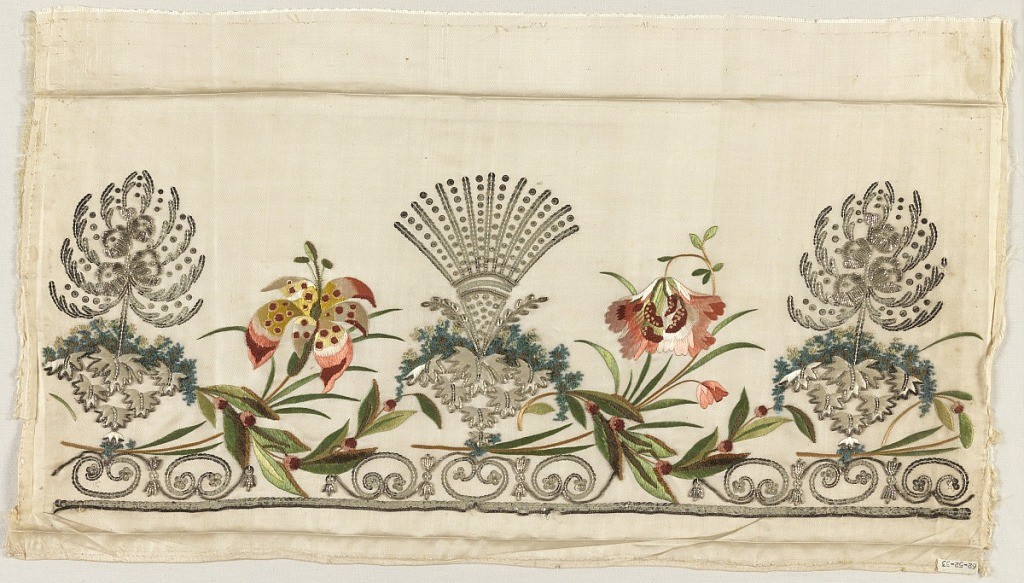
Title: Border
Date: early 19th century
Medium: silk and metallic embroidery on silk foundation with metal coils and spangles Technique: embroidered in satin and stem stitches on twill weave
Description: Border fragment of white silk twill embroidered in silk with silver metallic threads, chenille yarns, metal coils and spangles. Symmetrical pattern of fan-shaped sprays and tree forms in silver, flanked by flowers in brilliant polychrome silks.